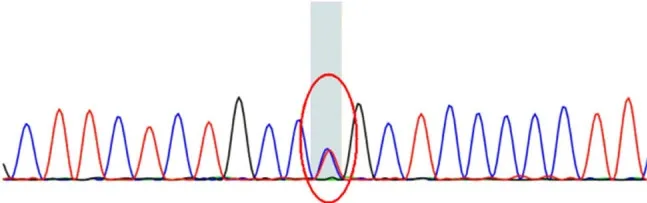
CCDC88C gene mutation sequencing results of II-2, II-3, III-4, III-5, IV-1, and IV-2.
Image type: chart (chart)